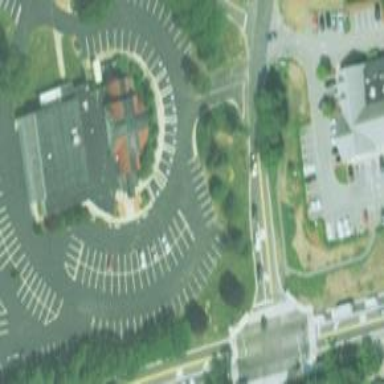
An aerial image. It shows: Parking space.